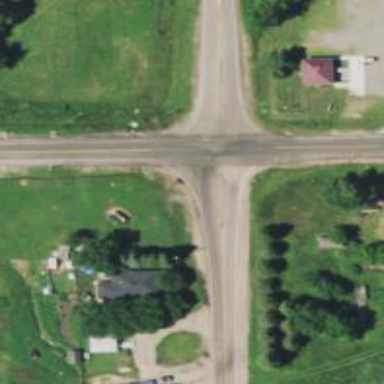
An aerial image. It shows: Stop road.